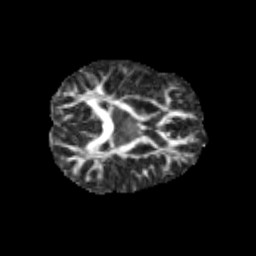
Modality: FA
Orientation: axial
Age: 11
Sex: female
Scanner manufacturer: siemens
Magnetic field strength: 3 T
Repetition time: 3.8 s
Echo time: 0.07 s